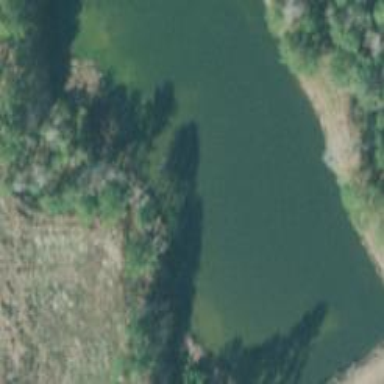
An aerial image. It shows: Natural reservoir of water.